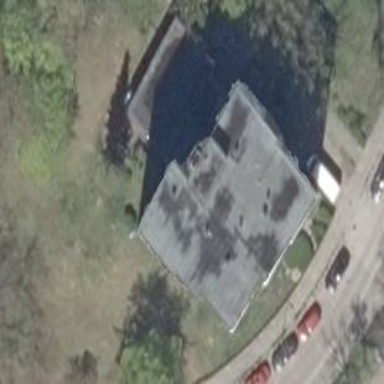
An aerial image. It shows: Flat-roofed apartment building.